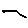
Label: line